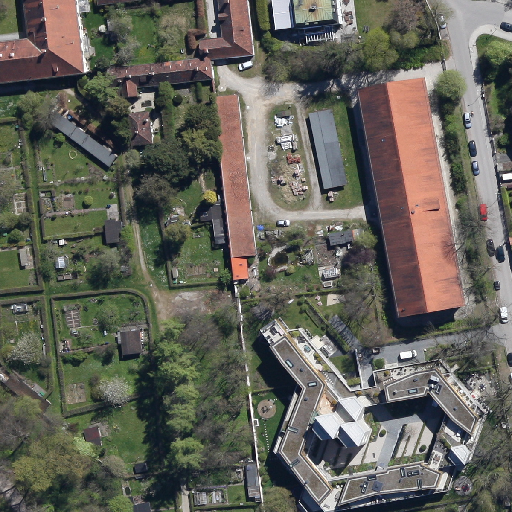
Referring expression: light-duty vehicle